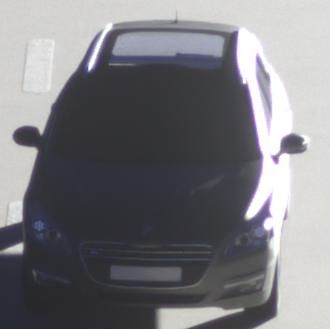
Make: Peugeot
Model: 508 SW 120 VTi
Detailed model: 508 (I) SW
Model produced from: 2011/03
Model produced until: 2014/05
Doors: 5
Color: gray
Road condition: dry road
Daytime: sunrise or sunset
Contrast: high contrast